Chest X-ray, AP view. Patient: 28 years old, sex F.
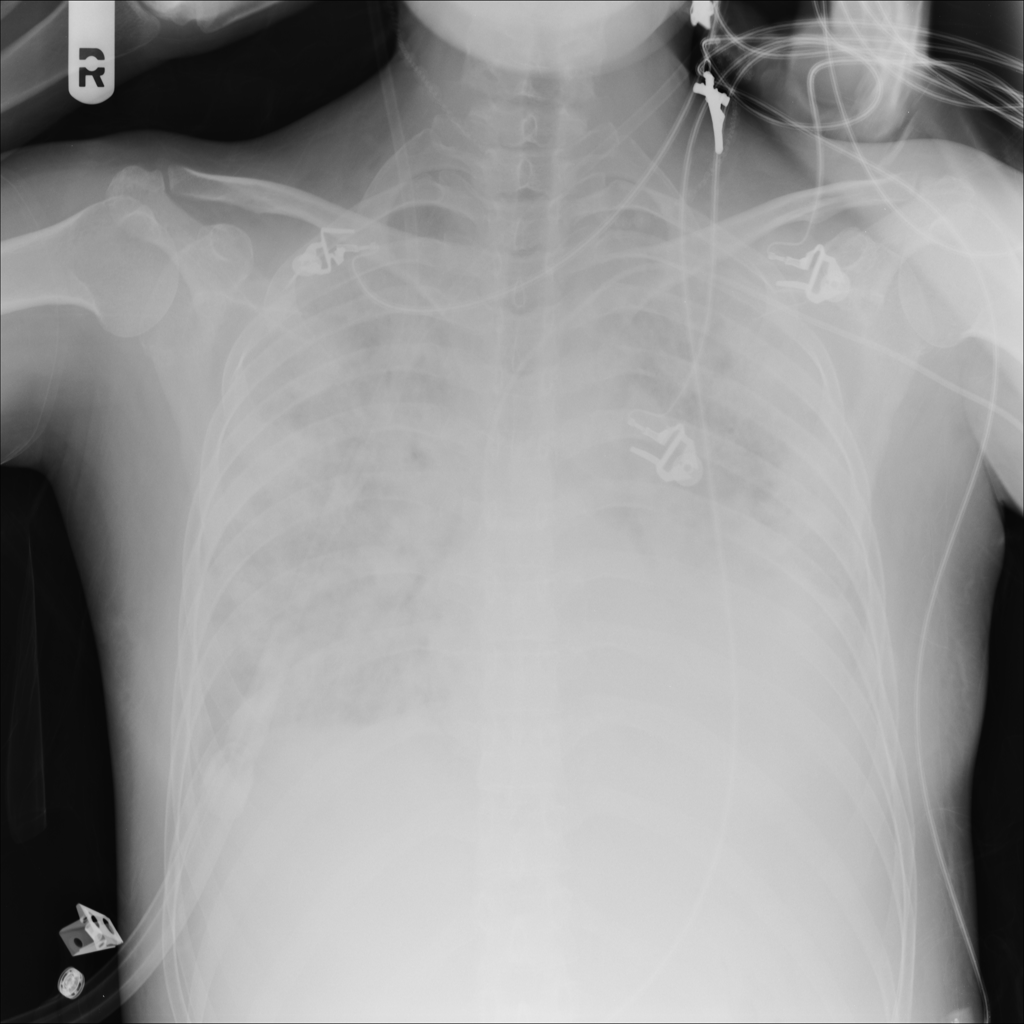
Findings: Infiltration